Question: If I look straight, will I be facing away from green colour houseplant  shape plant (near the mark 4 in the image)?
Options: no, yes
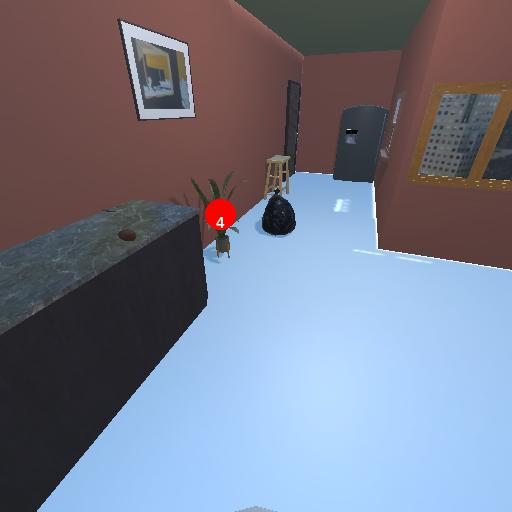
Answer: no